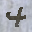
Label: 4